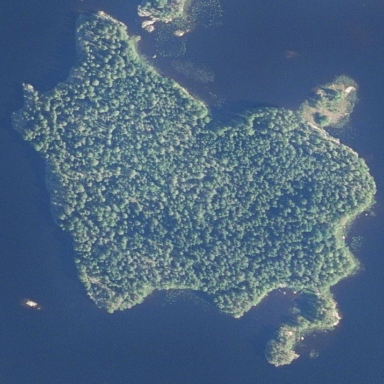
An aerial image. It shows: Islet.